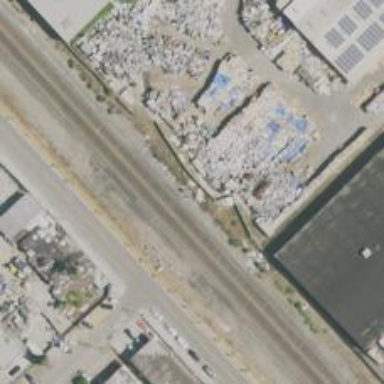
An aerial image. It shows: Abandoned railway.